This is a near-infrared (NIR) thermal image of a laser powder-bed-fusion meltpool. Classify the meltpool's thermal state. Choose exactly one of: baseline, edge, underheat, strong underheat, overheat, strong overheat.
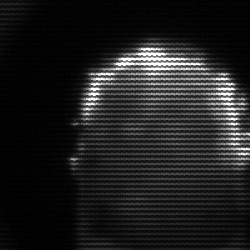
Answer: baseline